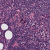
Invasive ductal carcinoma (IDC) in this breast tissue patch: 0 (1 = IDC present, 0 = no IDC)